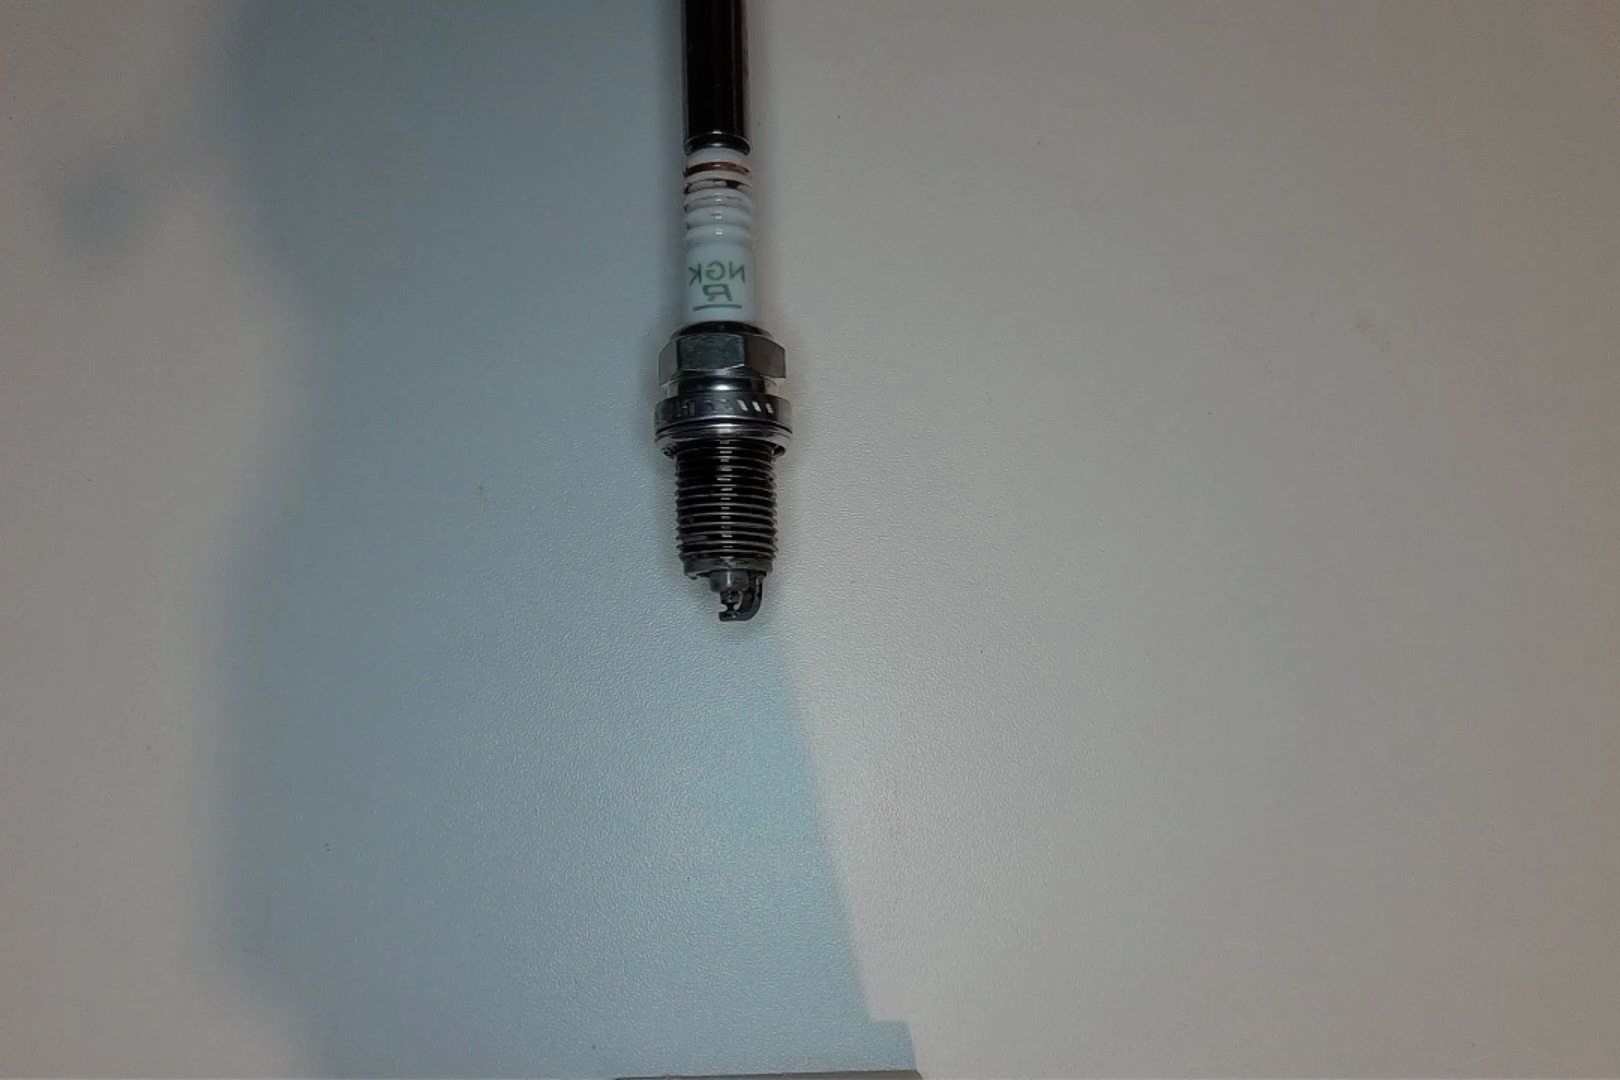
Label: anomaly